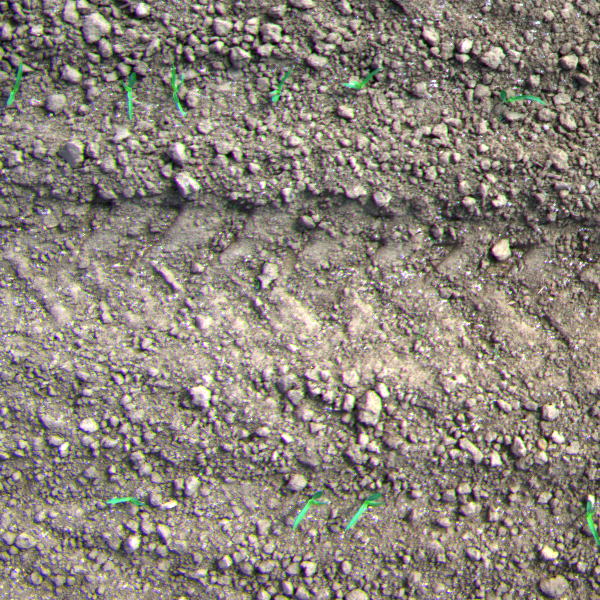
Acquisition date: 2023-05-25
Tile: 0228
Annotated plant instances:
label: maize
label: maize
label: maize
label: weed_other
label: maize
label: maize
label: maize
label: amaranth
label: weed_other
label: weed_other
label: amaranth
label: weed_other
label: maize
label: weed_other
label: weed_other
label: maize
label: maize
label: maize
label: weed_other
label: barnyard_grass
label: weed_other
label: weed_other
label: weed_other
label: weed_other